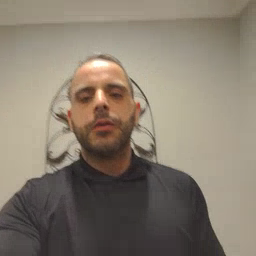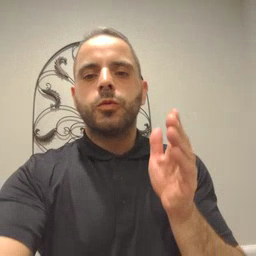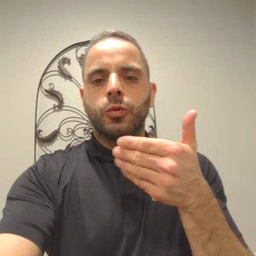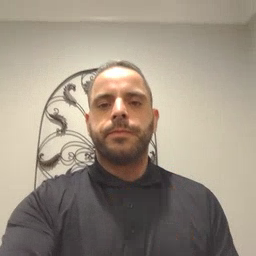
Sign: room